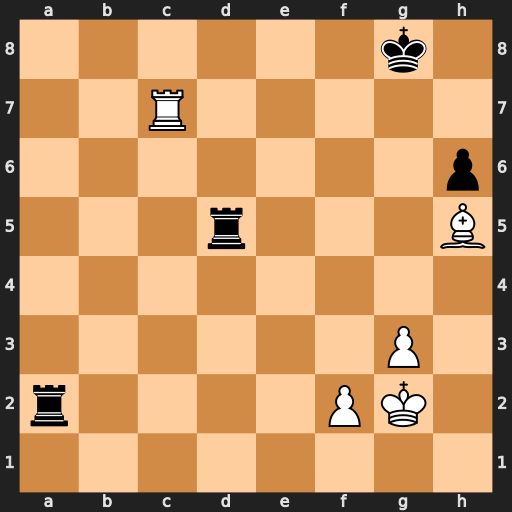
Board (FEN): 6k1/2R5/7p/3r3B/8/6P1/r4PK1/8
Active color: w
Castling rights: -
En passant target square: -
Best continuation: Bf7+ Kf8 Bxd5